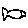
Label: fish